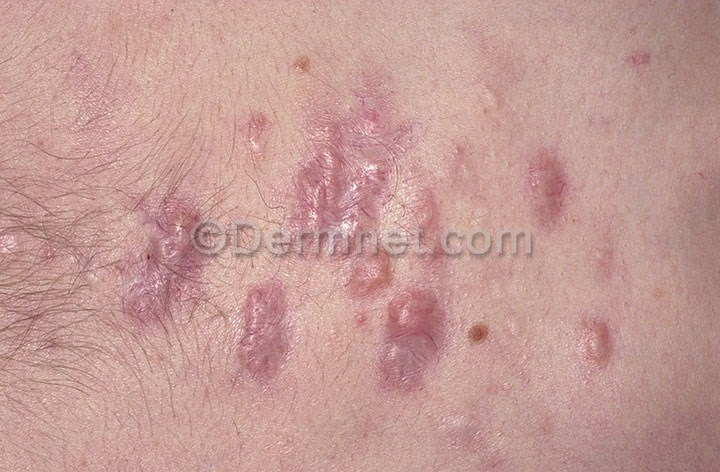
Disease: Seborrheic Keratoses and other Benign Tumors